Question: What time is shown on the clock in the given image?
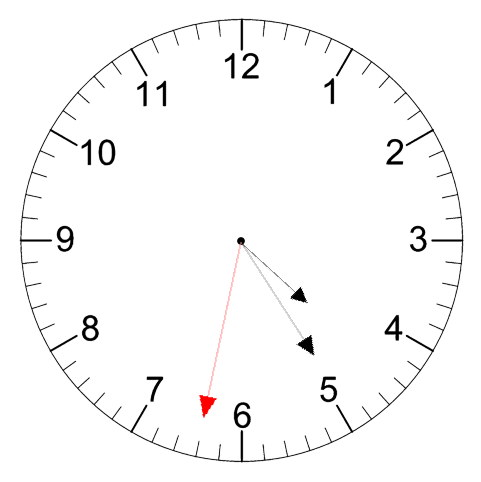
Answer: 04:24:32